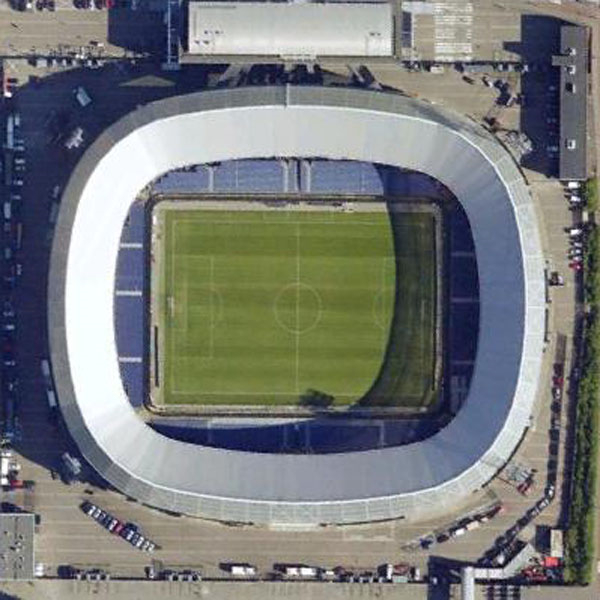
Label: Stadium